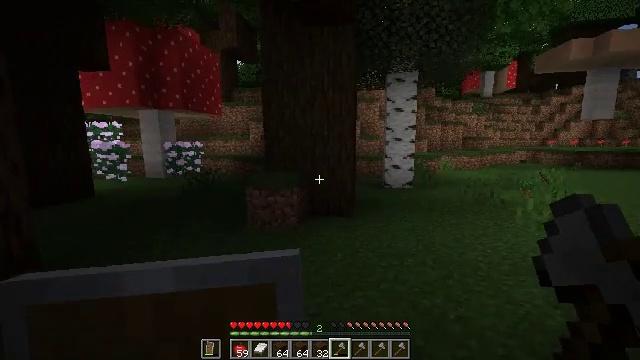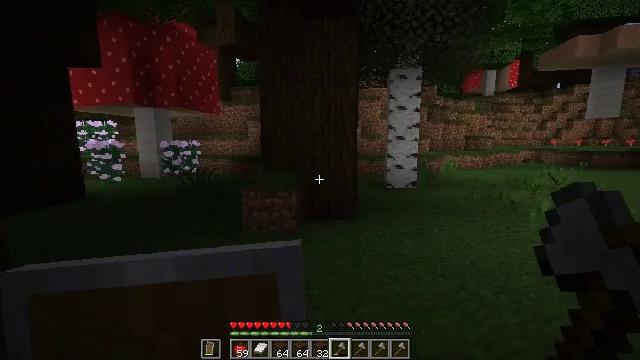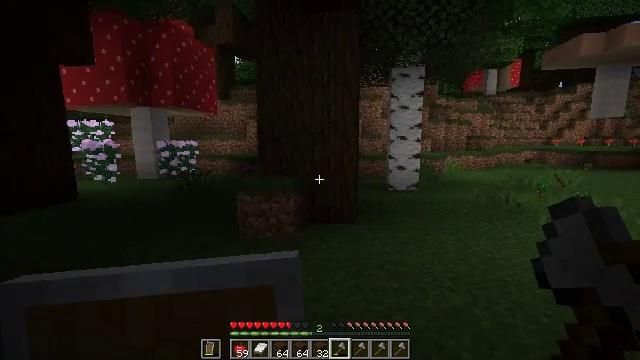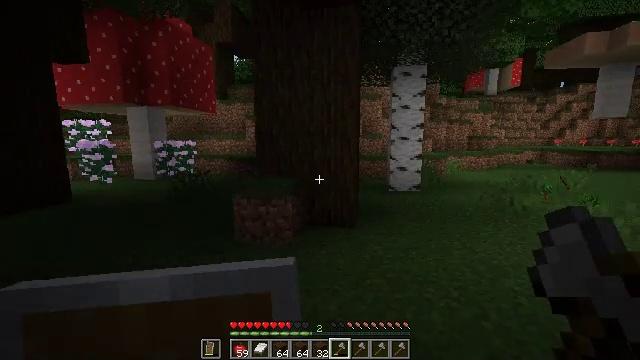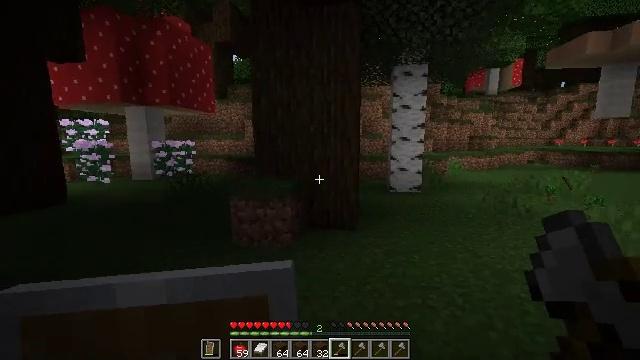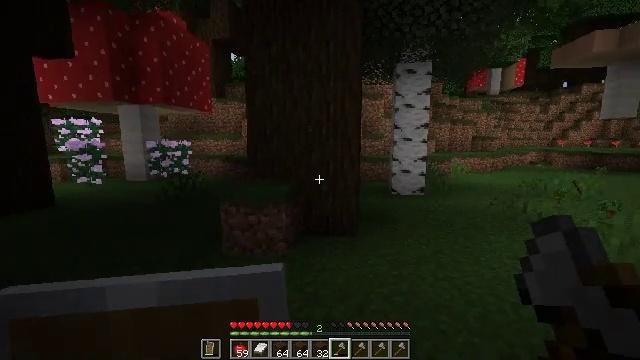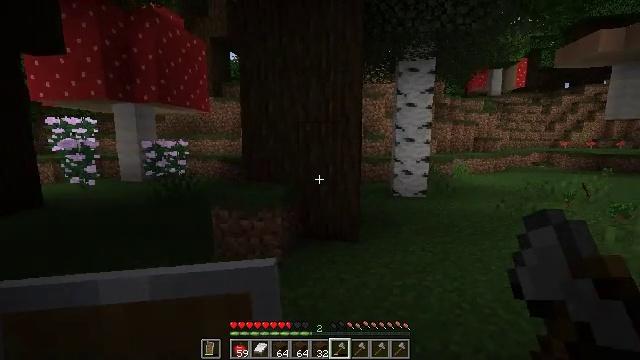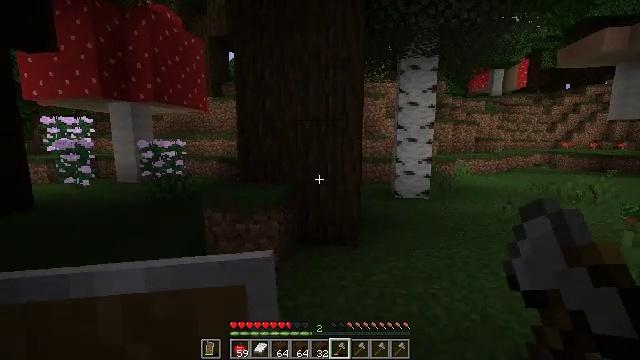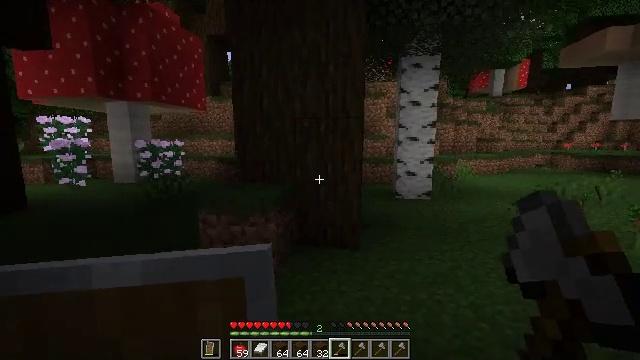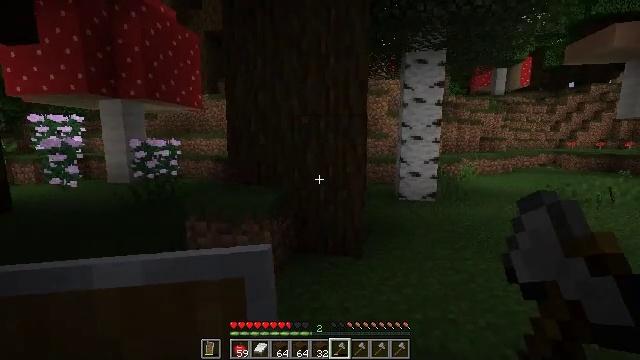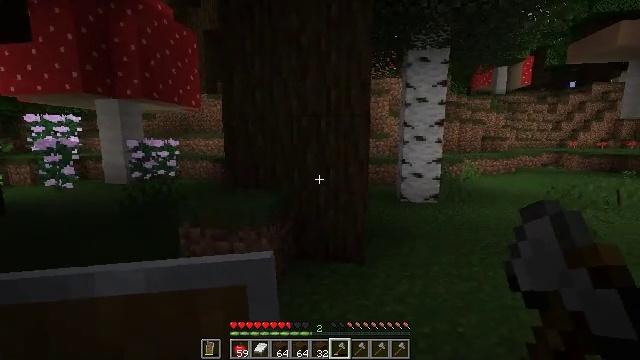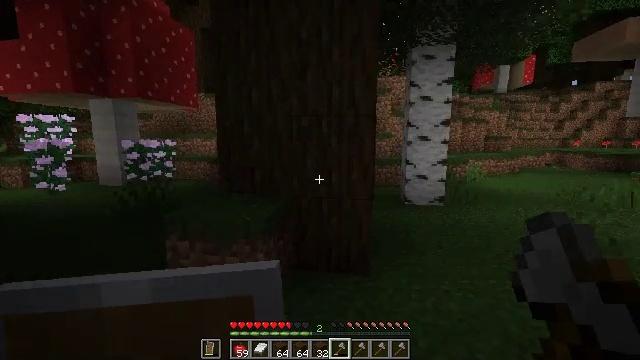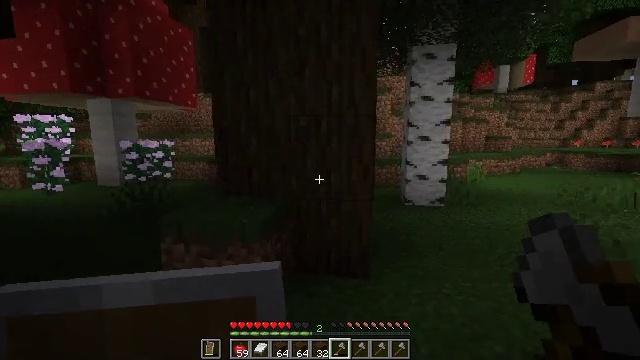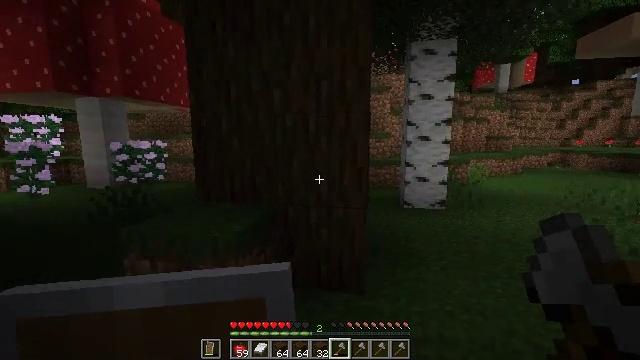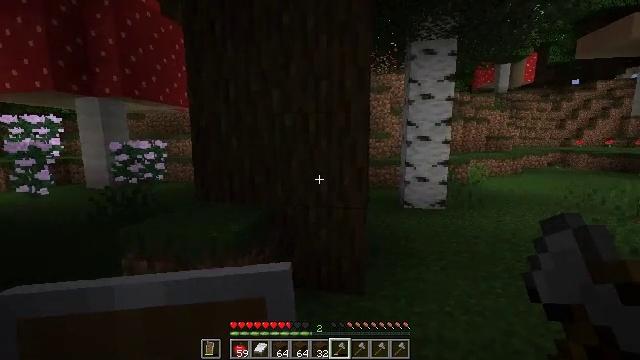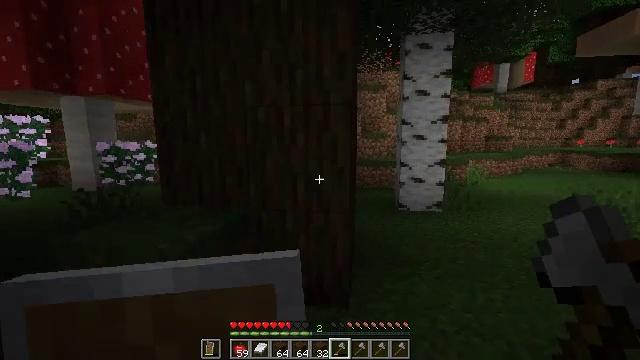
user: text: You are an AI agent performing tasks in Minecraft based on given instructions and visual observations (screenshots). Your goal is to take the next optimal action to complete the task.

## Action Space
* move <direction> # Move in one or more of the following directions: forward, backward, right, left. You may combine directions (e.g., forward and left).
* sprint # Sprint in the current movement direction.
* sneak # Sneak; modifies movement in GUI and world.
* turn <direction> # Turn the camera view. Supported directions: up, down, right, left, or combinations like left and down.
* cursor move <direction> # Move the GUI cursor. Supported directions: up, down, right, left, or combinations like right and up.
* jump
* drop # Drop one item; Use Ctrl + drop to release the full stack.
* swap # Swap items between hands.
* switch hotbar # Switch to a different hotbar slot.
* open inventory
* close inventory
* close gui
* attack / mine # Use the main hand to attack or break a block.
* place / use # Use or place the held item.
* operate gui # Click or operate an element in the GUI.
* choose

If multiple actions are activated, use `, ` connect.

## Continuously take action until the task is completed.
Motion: motion action
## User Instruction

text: Gather birch log for crafting.
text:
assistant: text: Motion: move forward
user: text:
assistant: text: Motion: move forward
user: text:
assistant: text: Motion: move forward
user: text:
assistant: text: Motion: move forward
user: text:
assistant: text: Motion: move forward
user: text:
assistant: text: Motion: move forward
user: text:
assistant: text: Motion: move forward
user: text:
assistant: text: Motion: move forward
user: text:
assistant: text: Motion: move forward
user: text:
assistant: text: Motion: move forward
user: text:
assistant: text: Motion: move forward
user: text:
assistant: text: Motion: move forward and move right
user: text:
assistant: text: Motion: move forward and move right
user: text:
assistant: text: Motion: move forward and move right
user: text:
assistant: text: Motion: move forward and move right
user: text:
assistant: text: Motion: move forward and move right, turn right
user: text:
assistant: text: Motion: move forward and move right, turn right and down
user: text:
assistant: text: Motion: move forward and move right, turn right and down
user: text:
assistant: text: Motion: move forward, turn right and down
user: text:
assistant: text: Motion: move forward, turn right and down
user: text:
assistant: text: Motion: move forward, turn right
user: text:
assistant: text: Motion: move forward, turn right
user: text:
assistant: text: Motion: move forward, turn right
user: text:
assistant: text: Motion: move forward, turn right
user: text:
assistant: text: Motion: move forward, turn right
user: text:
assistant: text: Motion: move forward
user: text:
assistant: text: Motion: move forward
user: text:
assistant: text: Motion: move forward
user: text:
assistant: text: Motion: move forward
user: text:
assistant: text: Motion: move forward